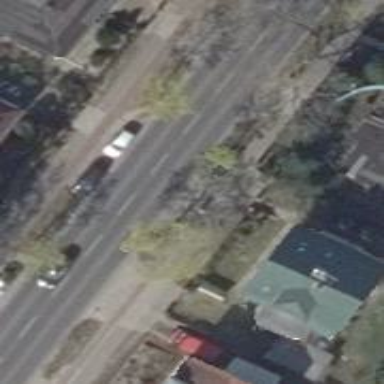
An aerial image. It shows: Sidewalk along the footway.